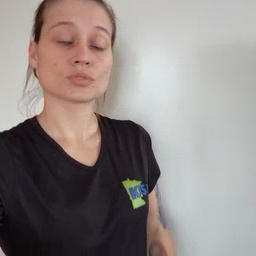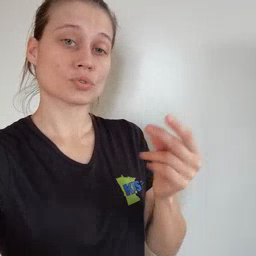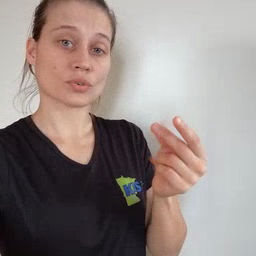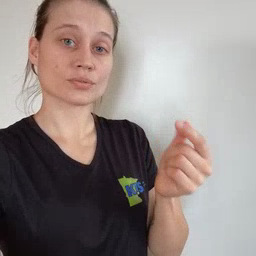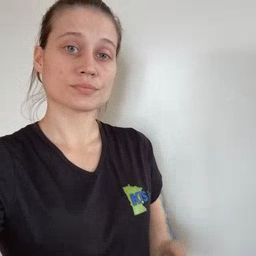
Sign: dog